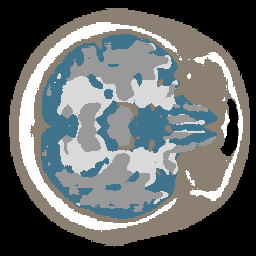
Label: no_lesion